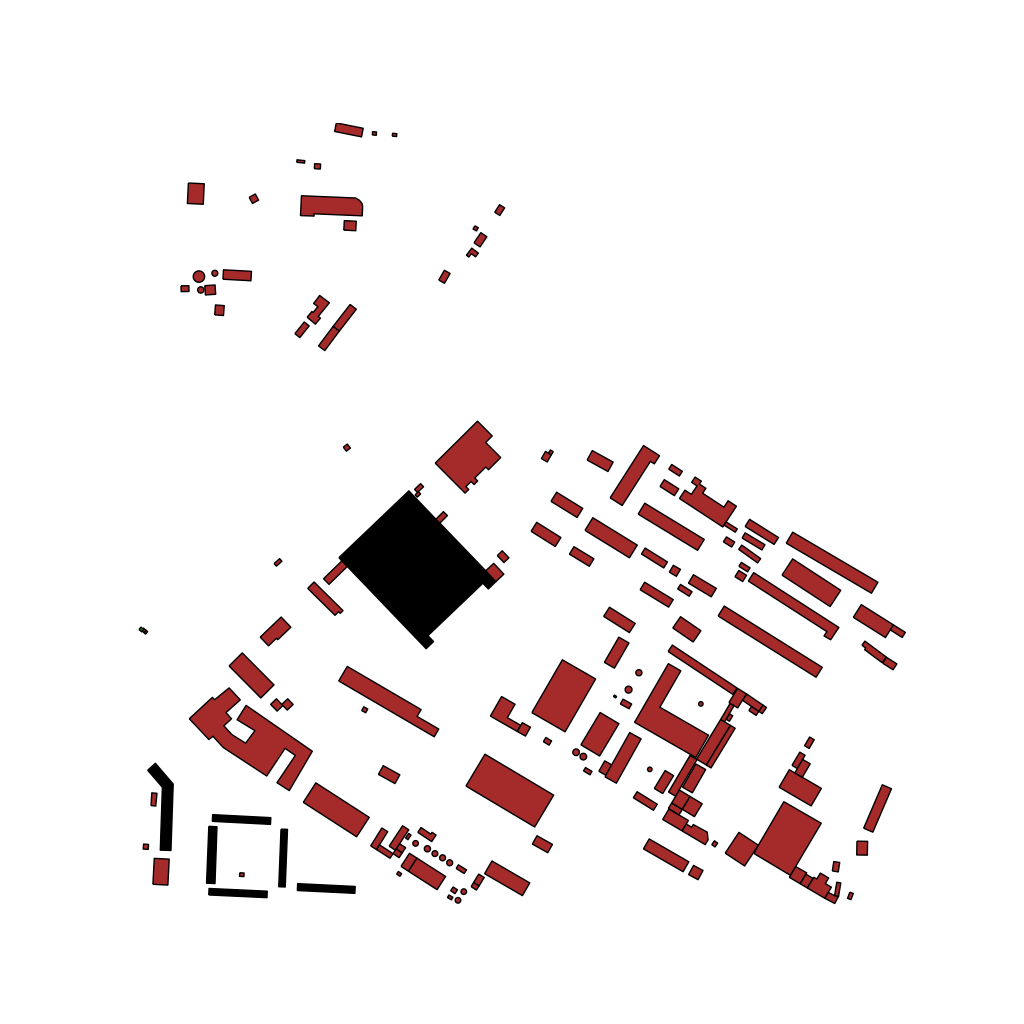
Tags: overhead vector_map, business, industrial, recreation, residential, special, soviet, individual_rise, low_rise, medium_rise, density_1, Building, Facility, Park, 1.0 km²